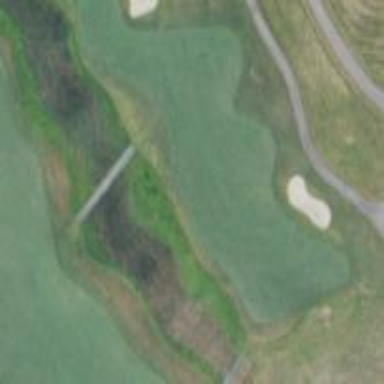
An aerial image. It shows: Grassy area designated as golf fairway.